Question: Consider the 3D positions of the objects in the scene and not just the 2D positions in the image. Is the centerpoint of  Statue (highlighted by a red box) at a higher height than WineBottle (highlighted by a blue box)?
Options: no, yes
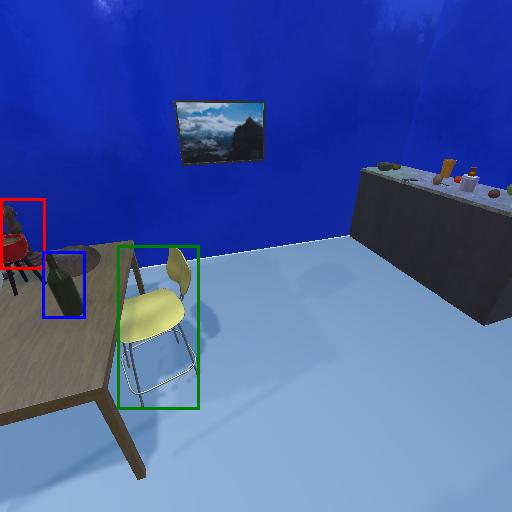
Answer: no